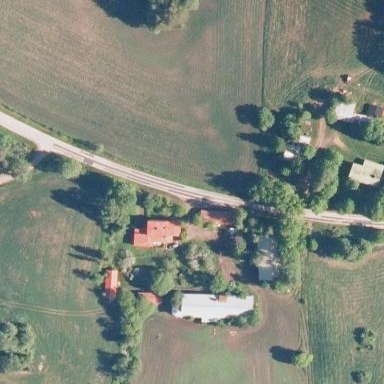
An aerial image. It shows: Farmyard area.